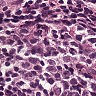
Metastatic tissue present: no